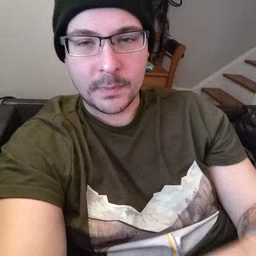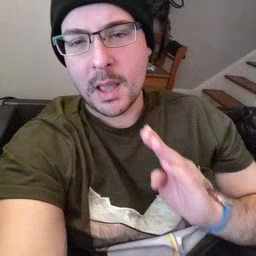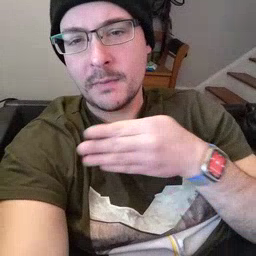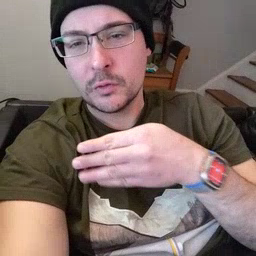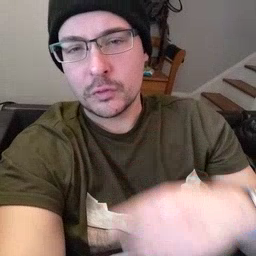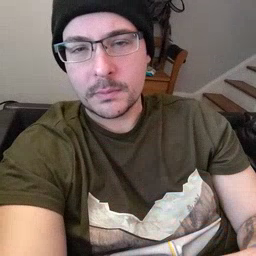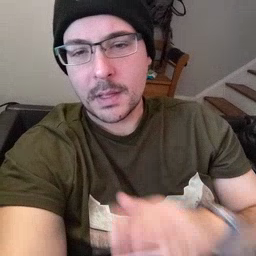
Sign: after